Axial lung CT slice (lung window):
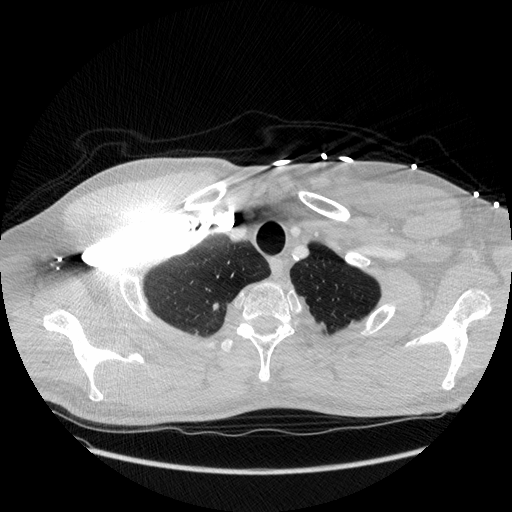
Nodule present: yes
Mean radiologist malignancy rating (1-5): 2.25